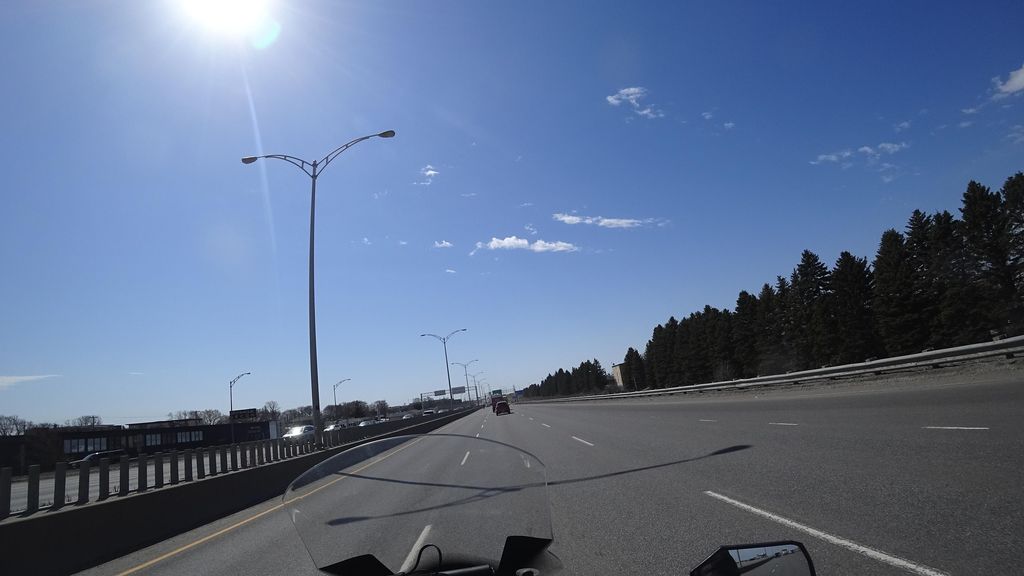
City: quebec_city